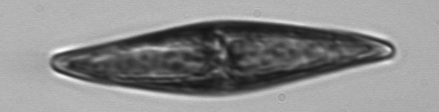
Label: Pleurosigma